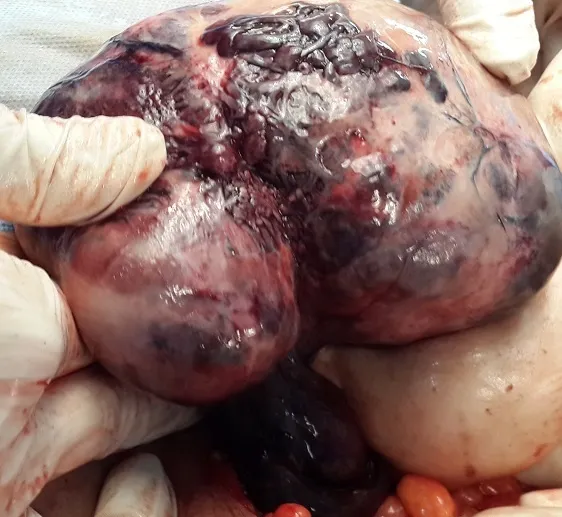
Intraoperative picture showing an ovarian mass with irregular surface, hemorrhagicreshuffle and thrice twisted pedicle.
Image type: medical_photograph (other_medical_photograph)